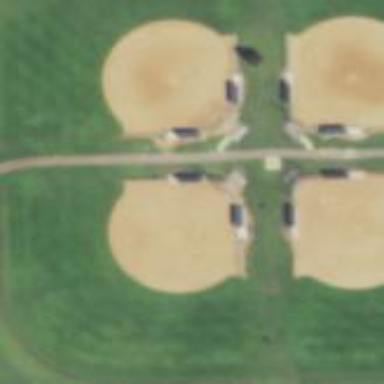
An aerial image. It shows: Baseball pitch for leisure land.